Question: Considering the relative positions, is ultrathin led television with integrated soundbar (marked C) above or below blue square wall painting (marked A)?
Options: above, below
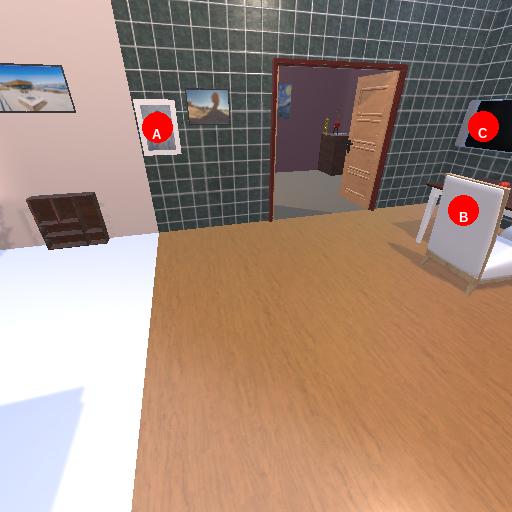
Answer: above